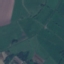
Label: Pasture